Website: lowes
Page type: cart
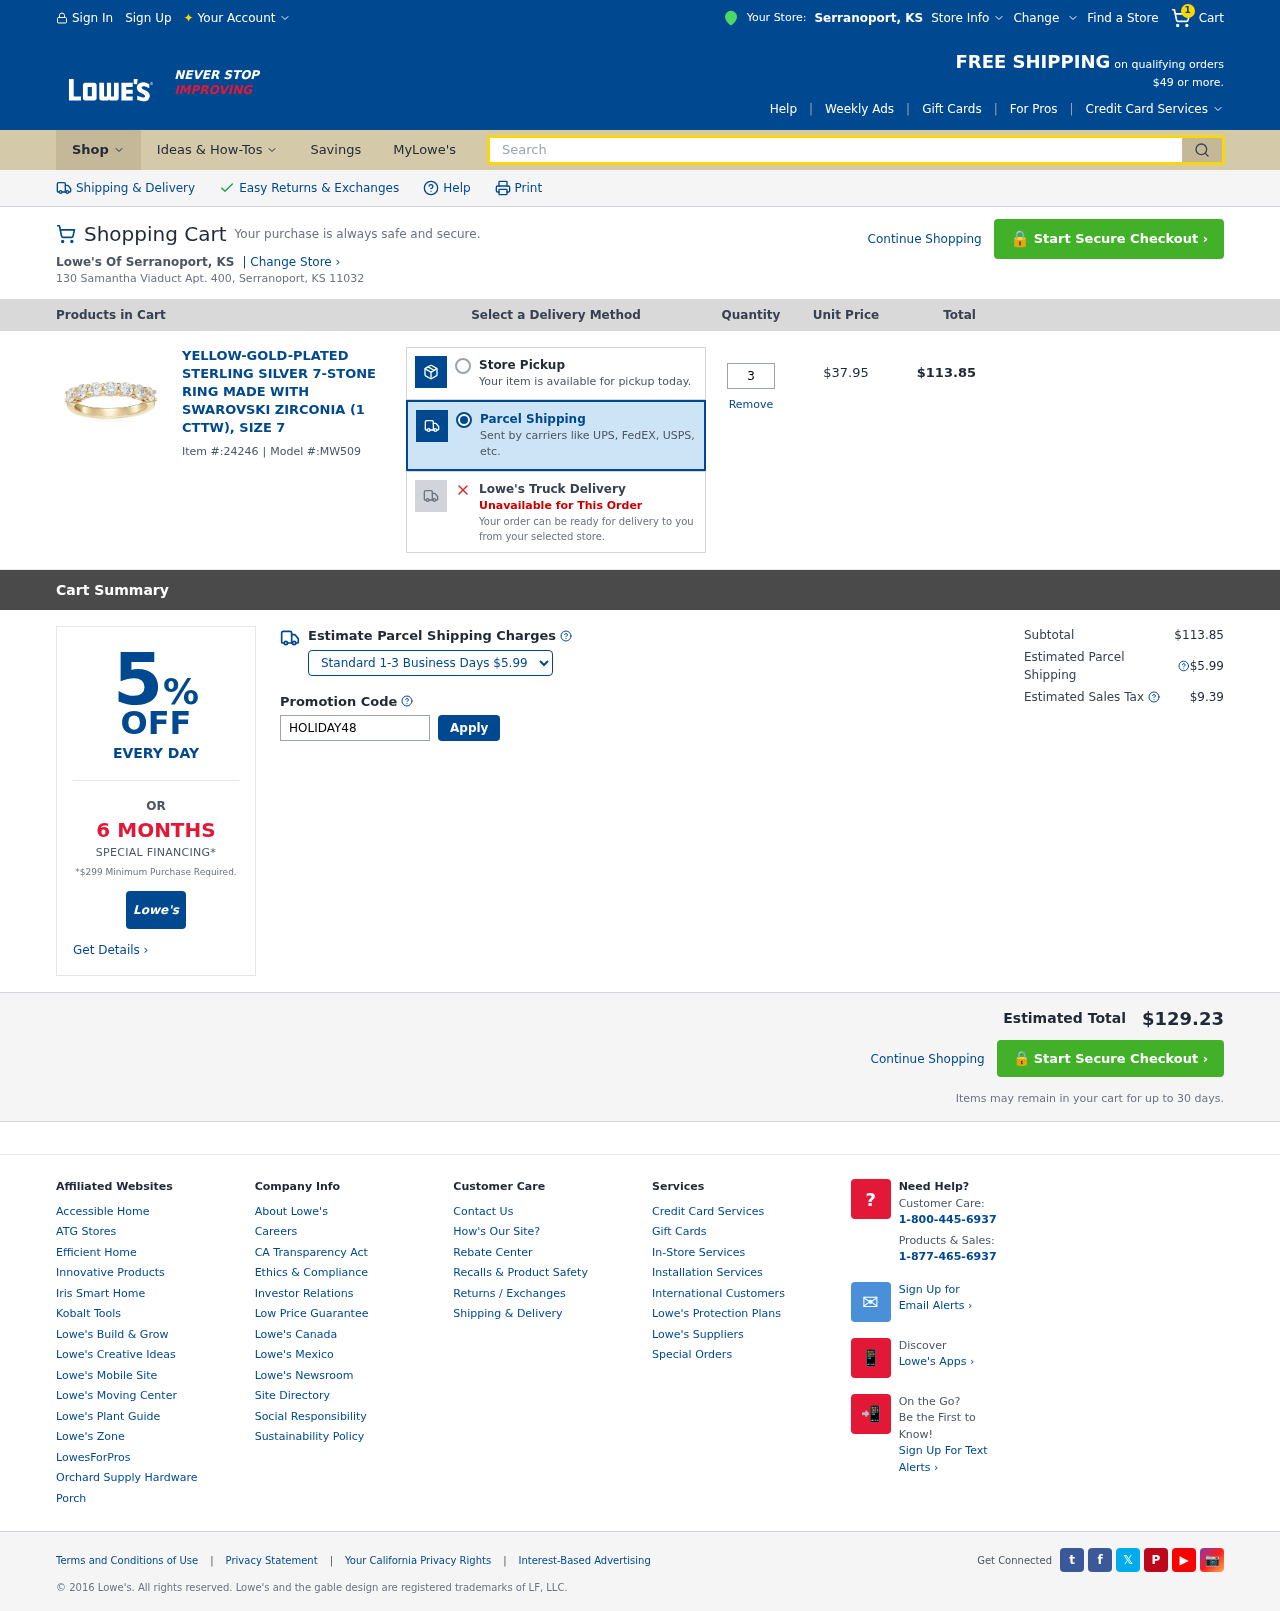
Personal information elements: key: PII_CITY
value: Serranoport
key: PII_STATE_ABBR
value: KS
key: PII_STREET
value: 130 Samantha Viaduct Apt. 400
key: PII_CITY_STATE_ZIP
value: Serranoport, KS 11032
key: PII_PROMO_CODE
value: HOLIDAY48
Product elements: key: PRODUCT1_NAME
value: Yellow-Gold-Plated Sterling Silver 7-Stone Ring made with Swarovski Zirconia (1 cttw), Size 7
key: PRODUCT1_PRICE
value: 37.95
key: PRODUCT1_QUANTITY
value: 3
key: PRODUCT1_ITEM_ID
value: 24246
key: PRODUCT1_MODEL_ID
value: MW509
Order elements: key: ORDER_NUM_ITEMS
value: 1
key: ORDER_ITEM_TOTAL
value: $113.85
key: ORDER_SUBTOTAL
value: $113.85
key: ORDER_SHIPPING_COST
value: $5.99
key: ORDER_TAX
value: $9.39
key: ORDER_TOTAL
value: $129.23
Search elements: key: HEADER_SEARCH
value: Search